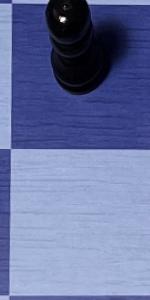
Label: Empty